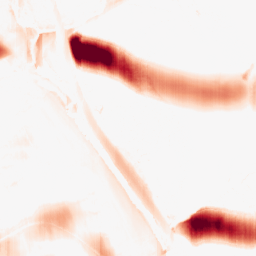
Category: morphological
Decomposition family: morphological_ellipse
Decomposition parameters: operation: opening
width: 50
height: 5
Upsampling method: sinc_hamming
Upsampling parameters: scale: 8
kernel_size: 16
Upsampling scale: 8